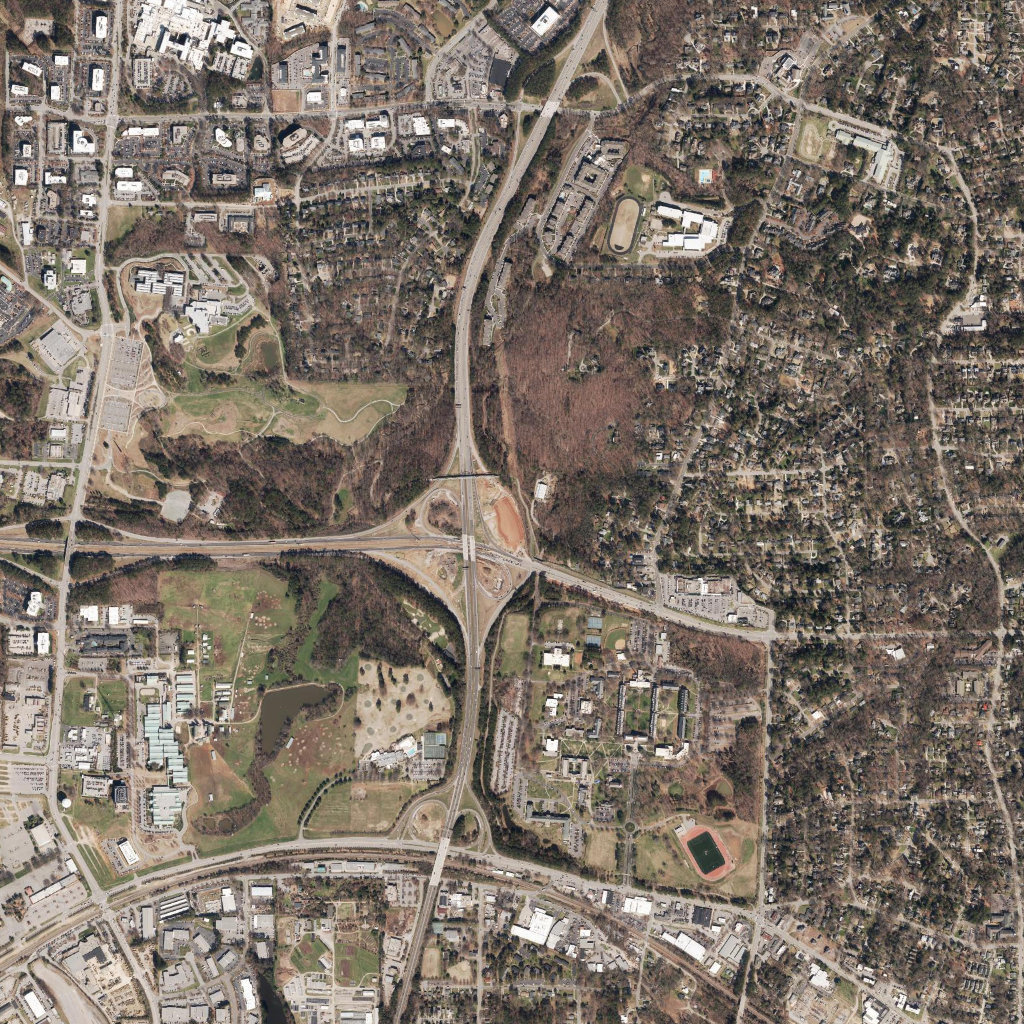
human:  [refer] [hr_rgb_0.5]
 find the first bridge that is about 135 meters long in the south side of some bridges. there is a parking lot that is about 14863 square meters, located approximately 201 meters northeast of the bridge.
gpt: <box>[[41, 81, 43, 86, 0]]</box>